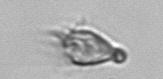
Label: Paratontonia_gracillima